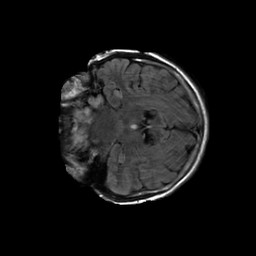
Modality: FLAIR
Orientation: coronal
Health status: ill
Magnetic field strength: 3 T